Field crop: maize
Growth stage: 2
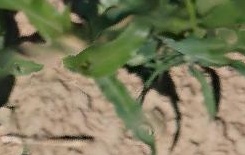
Species: maize